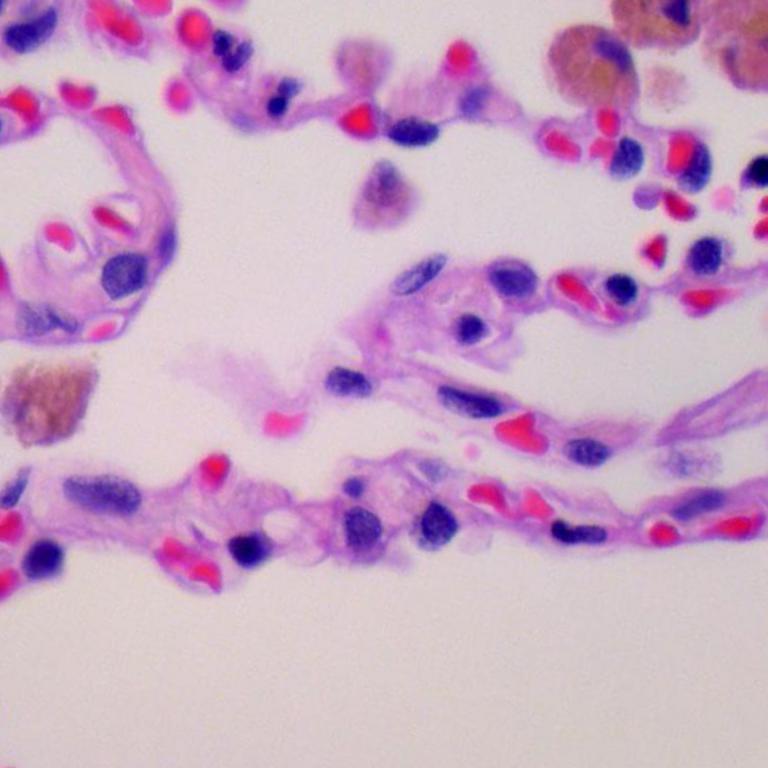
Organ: lung
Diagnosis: benign